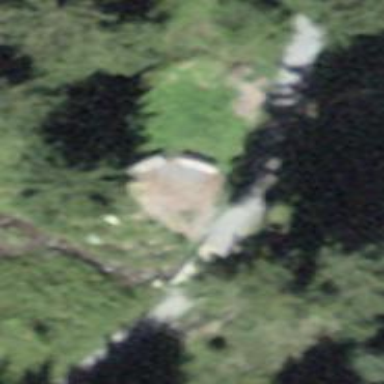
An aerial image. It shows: Bench.